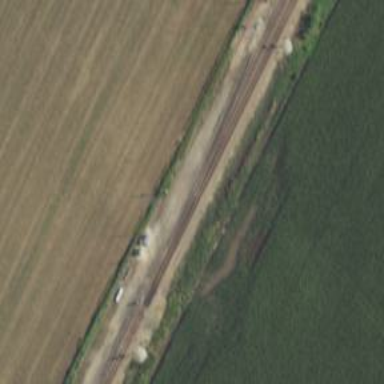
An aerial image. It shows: Railway spur junction.